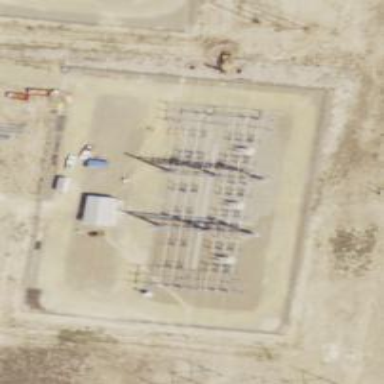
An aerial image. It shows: Switch for power supply.